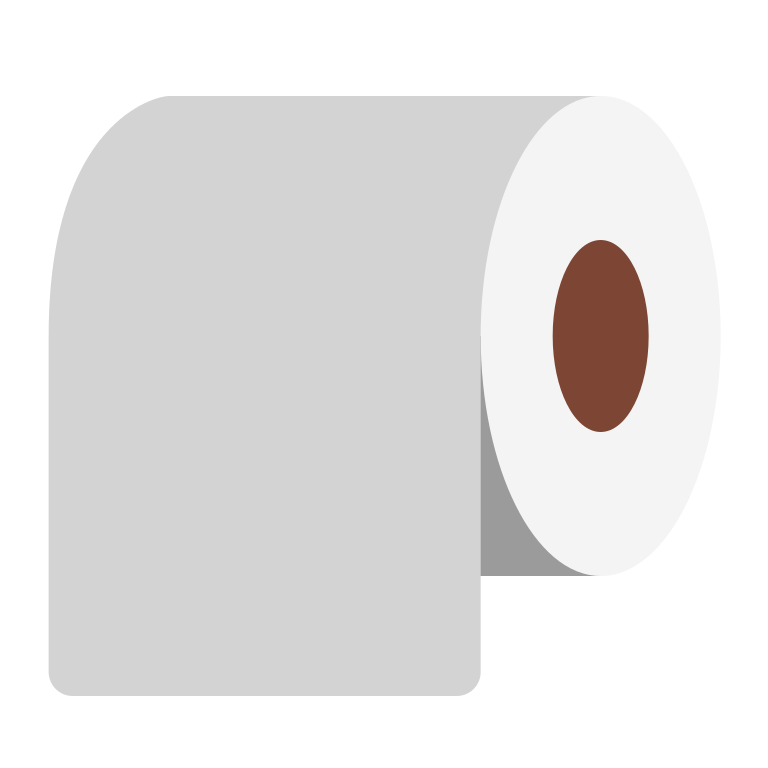
roll of paper flat